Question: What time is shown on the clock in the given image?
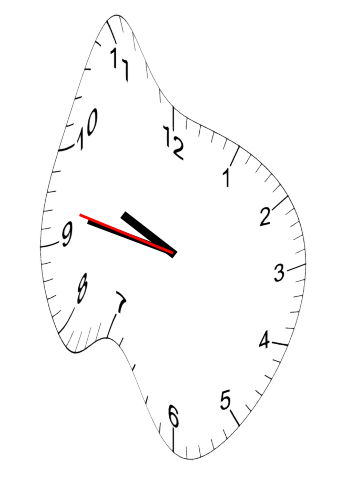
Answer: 09:46:47